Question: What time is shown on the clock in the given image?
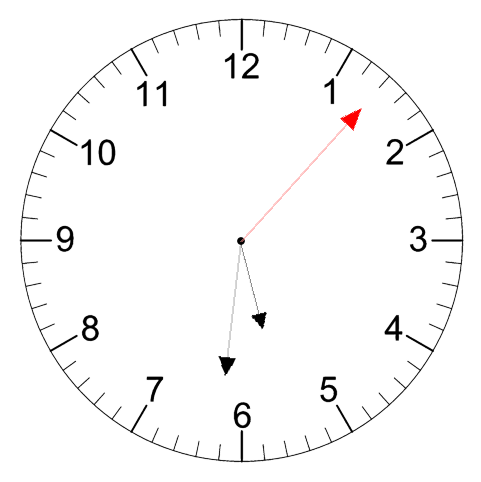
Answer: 05:31:07